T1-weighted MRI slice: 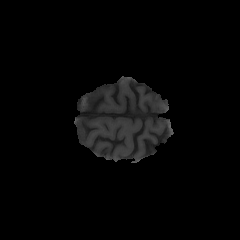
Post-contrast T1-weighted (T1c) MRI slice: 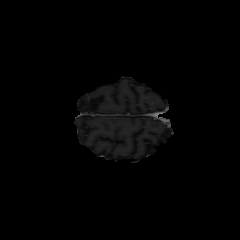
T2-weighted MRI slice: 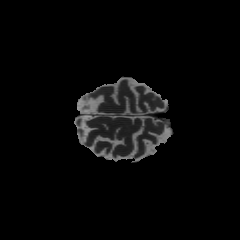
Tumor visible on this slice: no